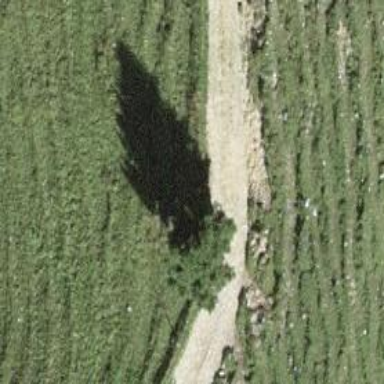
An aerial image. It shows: Single tag "natural: tree."